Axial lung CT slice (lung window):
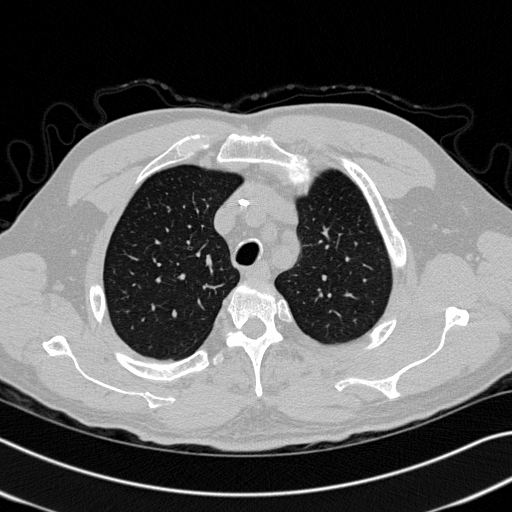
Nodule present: no